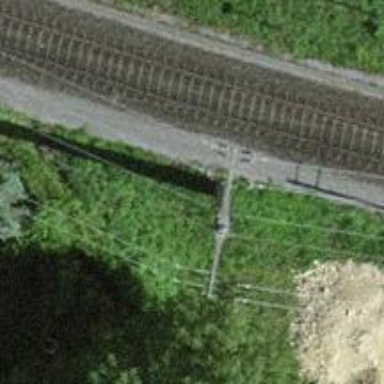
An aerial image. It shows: Power pole.